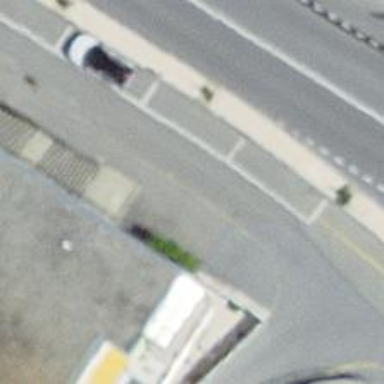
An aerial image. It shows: Road with steps.